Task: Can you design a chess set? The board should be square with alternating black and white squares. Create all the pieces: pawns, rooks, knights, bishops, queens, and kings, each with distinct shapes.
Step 2692:
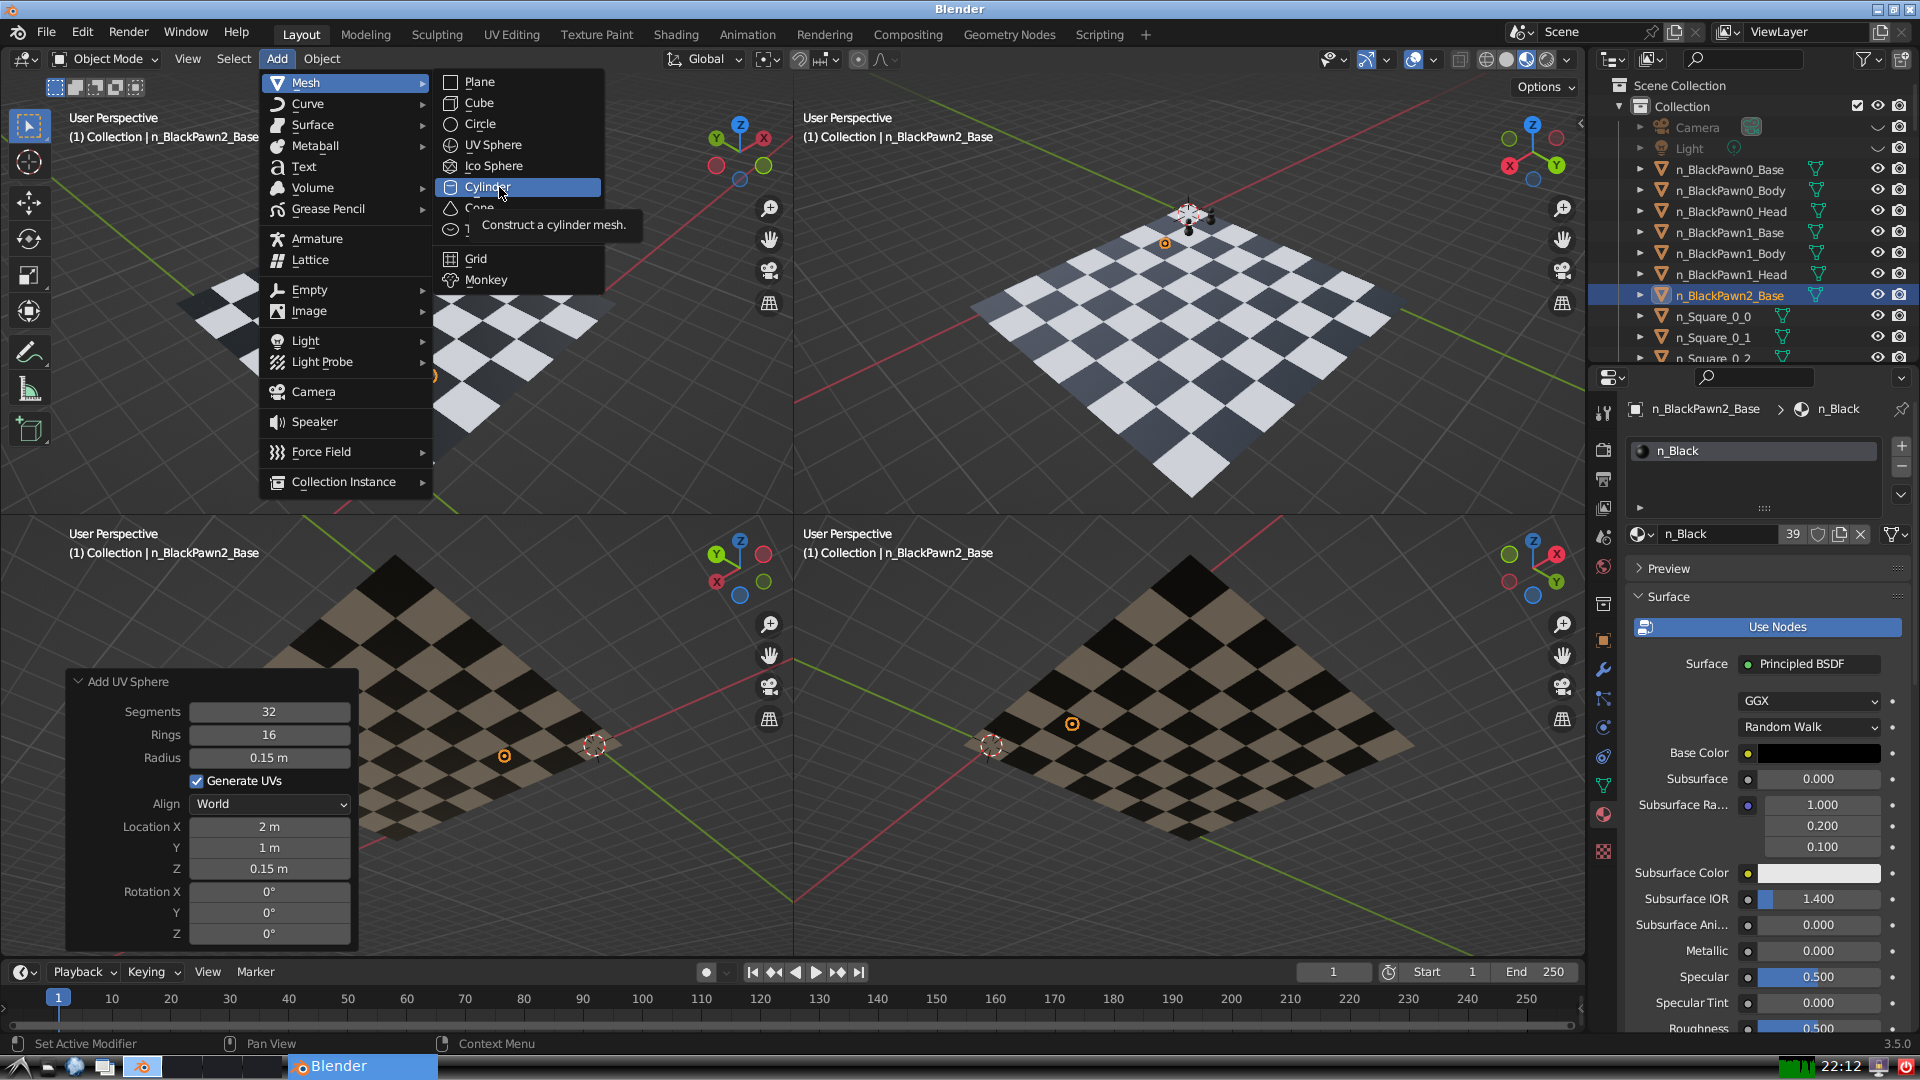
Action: click: no